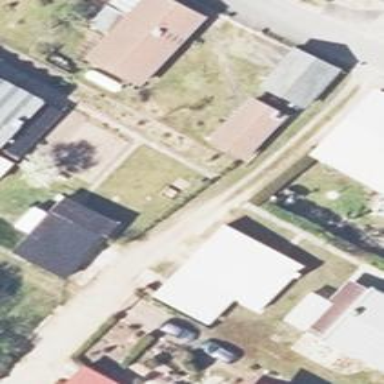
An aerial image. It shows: Residential road with gravel surface.